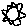
Label: sun